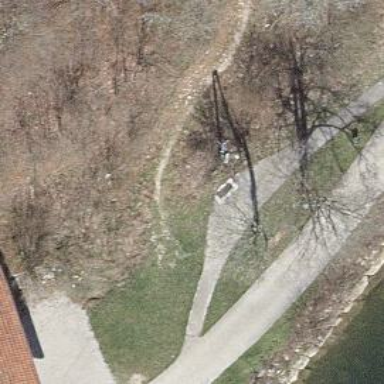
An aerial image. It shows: Concrete path.